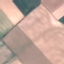
Land use / land cover: AnnualCrop